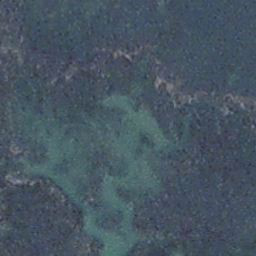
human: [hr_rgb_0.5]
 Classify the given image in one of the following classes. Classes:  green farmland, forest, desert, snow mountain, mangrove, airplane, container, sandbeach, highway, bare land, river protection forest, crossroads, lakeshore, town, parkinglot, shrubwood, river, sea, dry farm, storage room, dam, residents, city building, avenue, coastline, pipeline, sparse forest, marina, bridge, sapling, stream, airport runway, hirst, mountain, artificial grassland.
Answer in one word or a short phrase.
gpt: stream